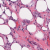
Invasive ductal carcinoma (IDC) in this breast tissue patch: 0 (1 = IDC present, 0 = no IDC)